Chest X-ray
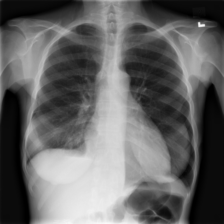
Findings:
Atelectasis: negative
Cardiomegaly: negative
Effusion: negative
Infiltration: negative
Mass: negative
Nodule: negative
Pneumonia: negative
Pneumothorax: negative
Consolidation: negative
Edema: negative
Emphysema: negative
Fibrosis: negative
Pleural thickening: negative
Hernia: negative